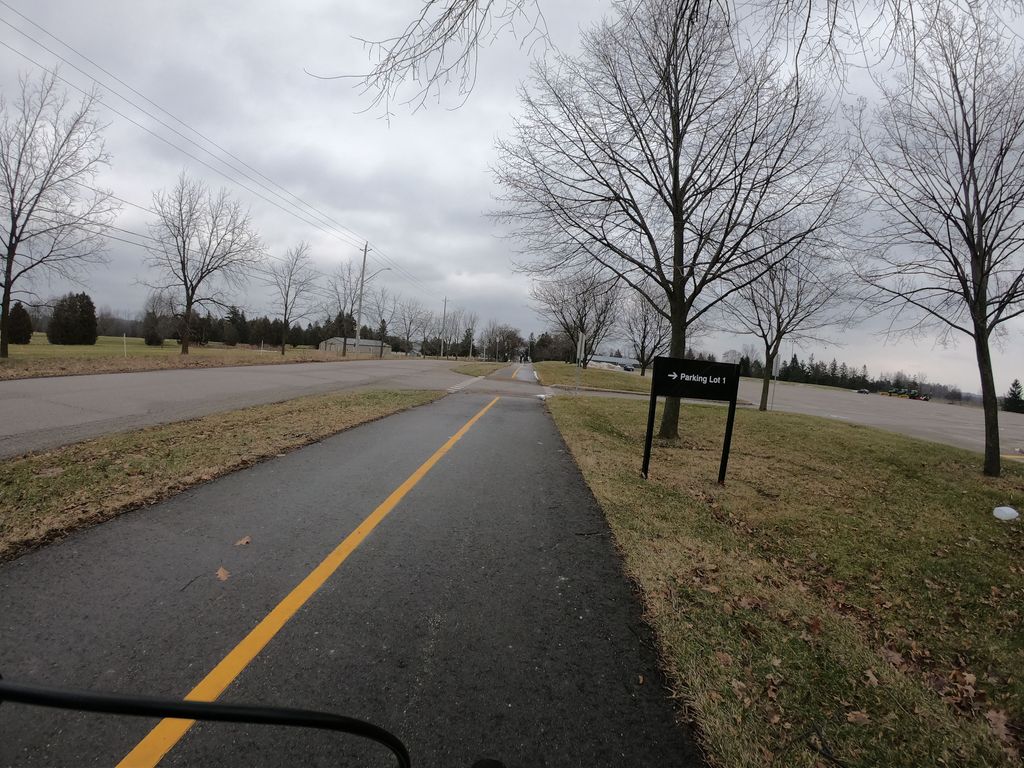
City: kitchener-waterloo